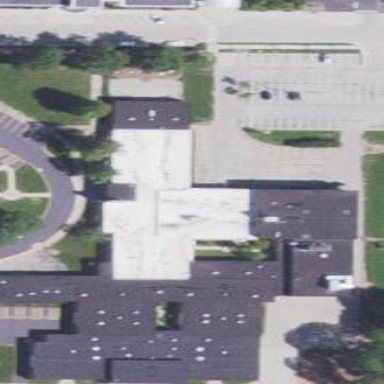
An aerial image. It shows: School.